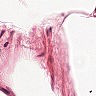
Metastatic tissue present: no